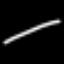
Label: line